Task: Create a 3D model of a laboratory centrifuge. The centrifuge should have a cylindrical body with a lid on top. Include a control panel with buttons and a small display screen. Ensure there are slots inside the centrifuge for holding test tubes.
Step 260:
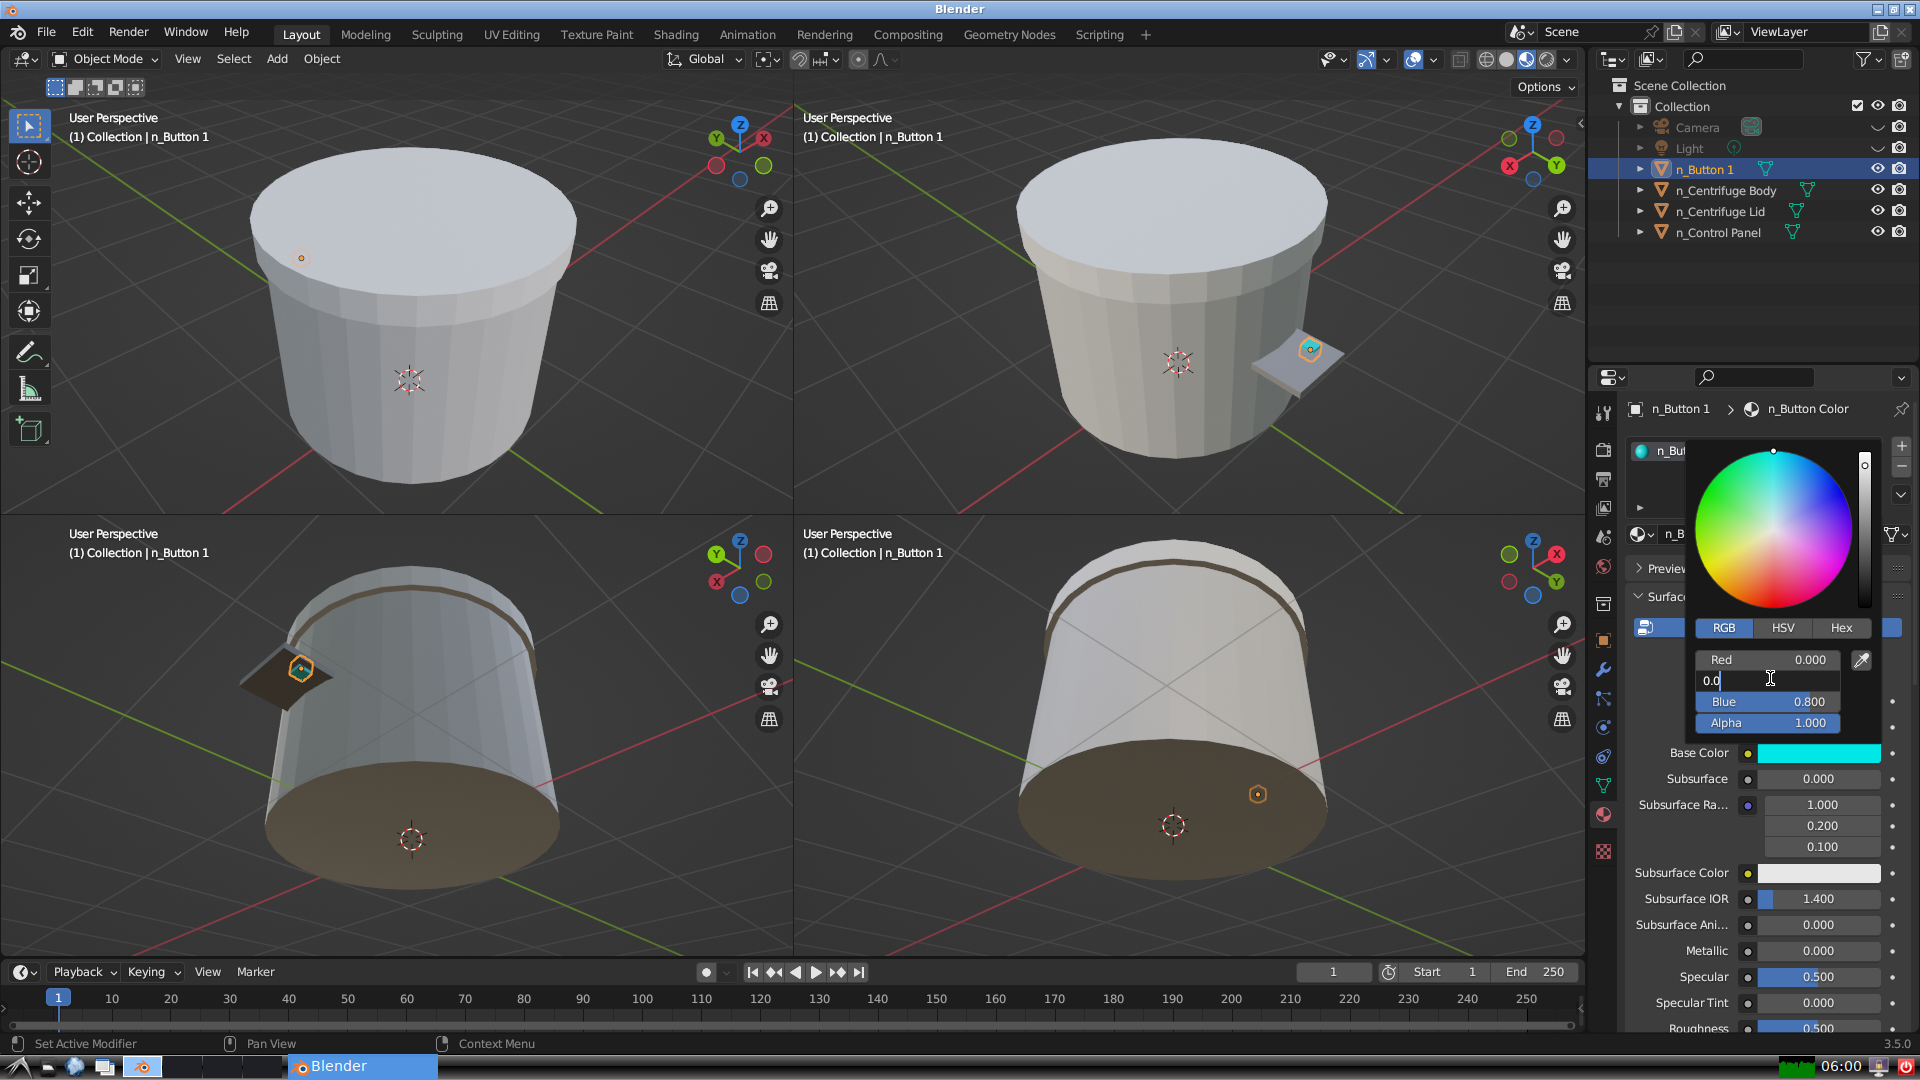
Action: {"key_press": ['Return']}